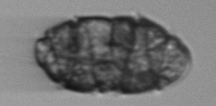
Label: Margalefidinium